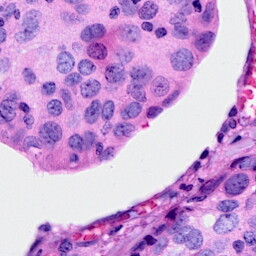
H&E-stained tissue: Breast